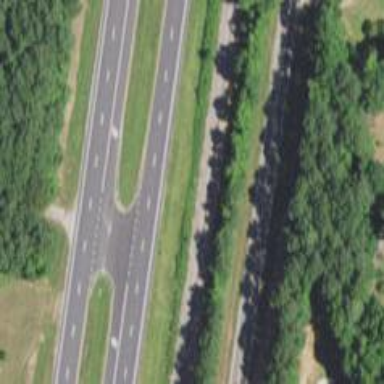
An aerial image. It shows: Trunk link highway.